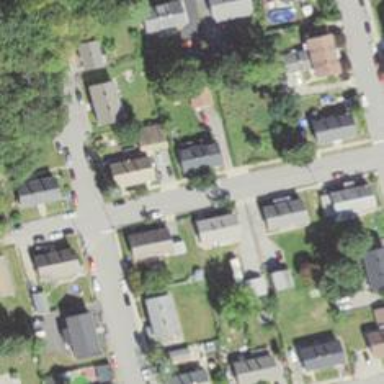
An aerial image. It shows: Residential driveway serving as service road.